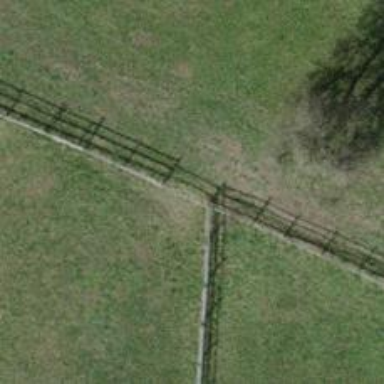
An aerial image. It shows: Gate.